Aerial crown-view tile of a tropical tree (Barro Colorado Island, Panama), acquired 20240611:
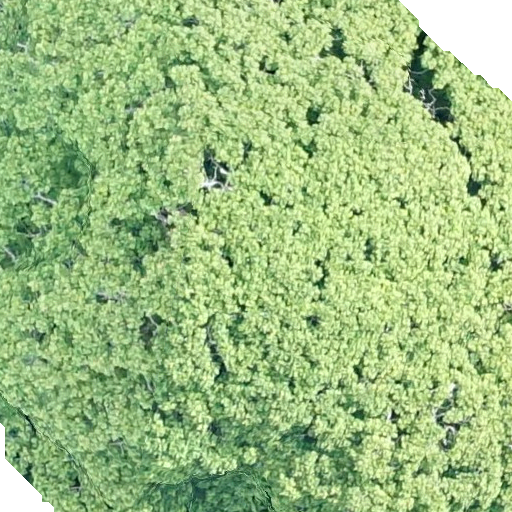
Species: Dipteryx oleifera
GBIF accepted scientific name: Dipteryx oleifera
Crown area: 567.106 m²